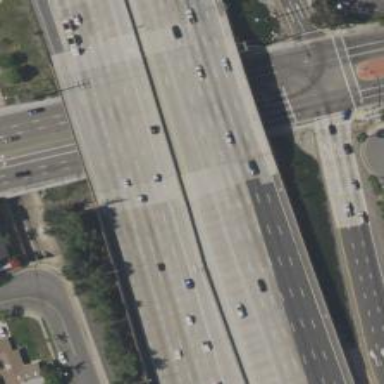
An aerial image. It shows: Bridge over motorway.